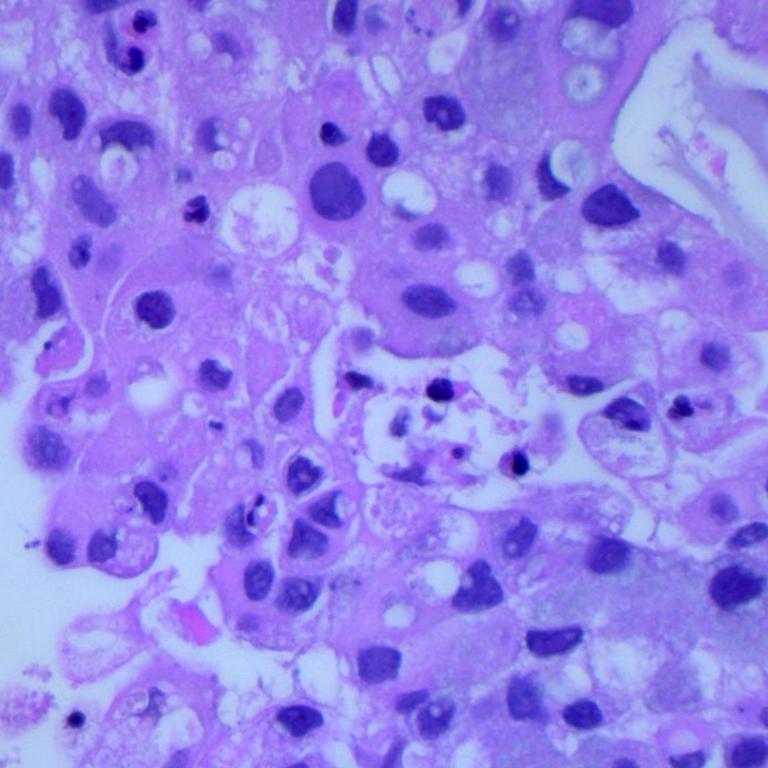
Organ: lung
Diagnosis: adenocarcinomas